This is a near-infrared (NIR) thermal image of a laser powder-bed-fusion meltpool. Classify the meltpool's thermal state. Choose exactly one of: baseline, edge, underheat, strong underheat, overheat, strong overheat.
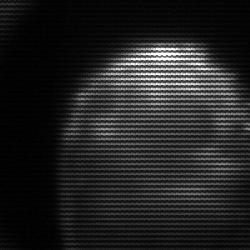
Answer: edge